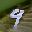
Label: 9